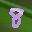
Label: 8